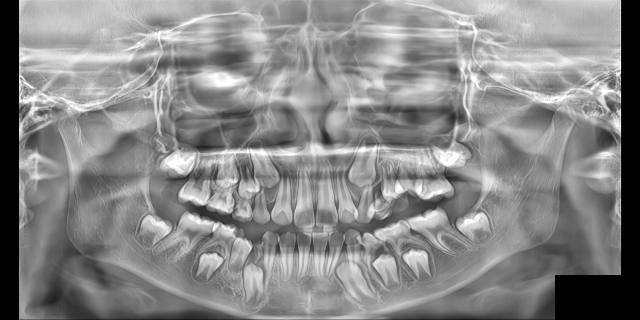
child